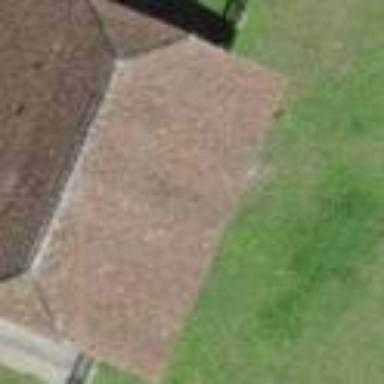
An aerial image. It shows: Rural barn.